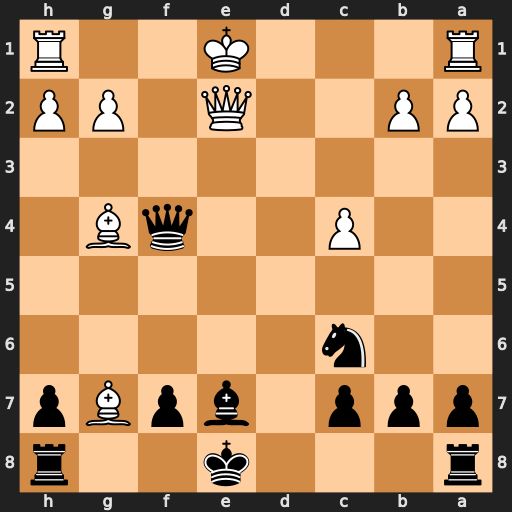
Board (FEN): r3k2r/ppp1bpBp/2n5/8/2P2qB1/8/PP2Q1PP/R3K2R
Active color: b
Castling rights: KQkq
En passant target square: -
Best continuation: Rg8 g3 Qg5